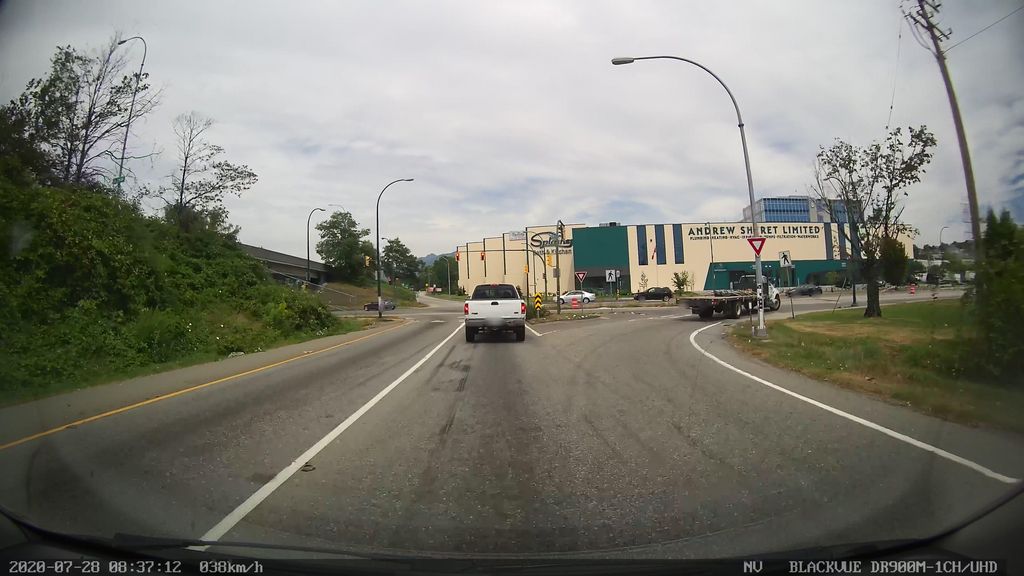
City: vancouver